Aerial crown-view tile of a tropical tree (Barro Colorado Island, Panama), acquired 20240918:
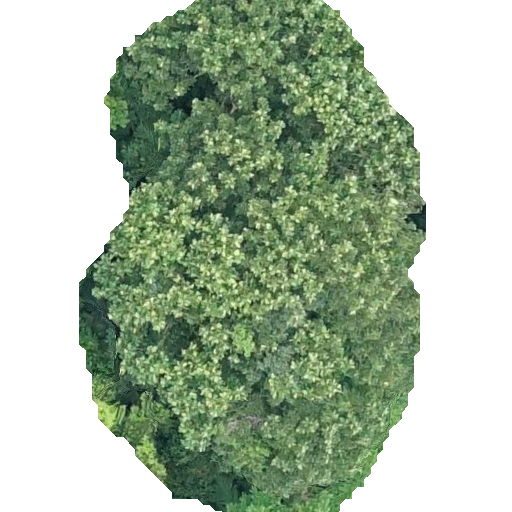
Species: Dipteryx oleifera
GBIF accepted scientific name: Dipteryx oleifera
Crown area: 228.365 m²